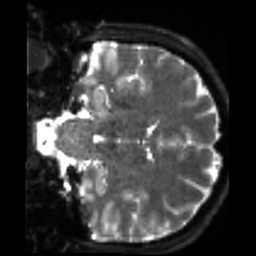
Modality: sbref
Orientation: coronal
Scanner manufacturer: siemens
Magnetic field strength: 3 T
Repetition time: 4 s
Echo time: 0.0594 s